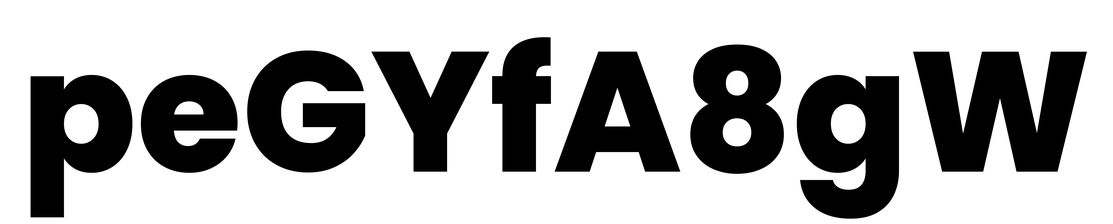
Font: Poppins-ExtraBold